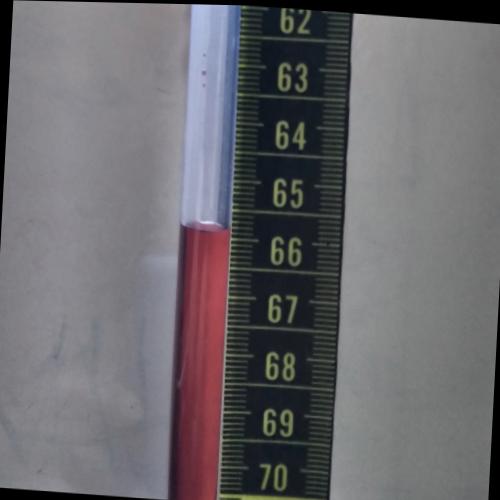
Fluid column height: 65.9 cm